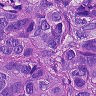
Metastatic tissue present: yes